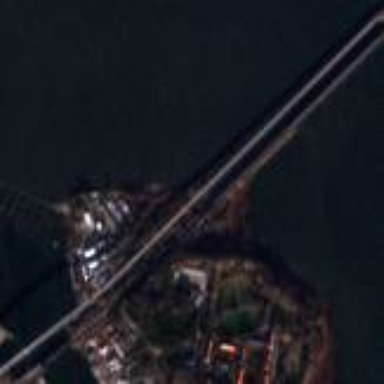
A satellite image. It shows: Bridge with asphalt roof.